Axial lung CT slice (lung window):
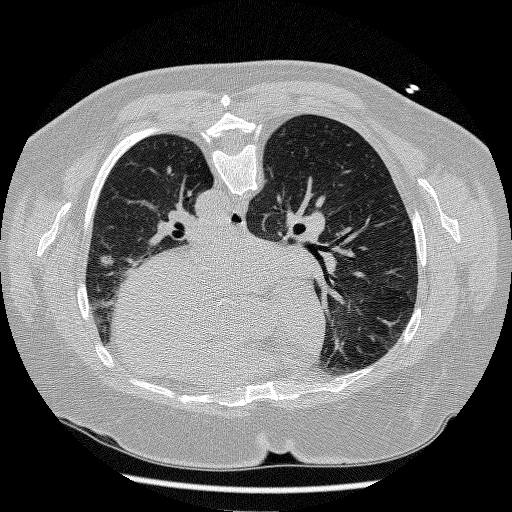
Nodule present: yes
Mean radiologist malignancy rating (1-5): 4